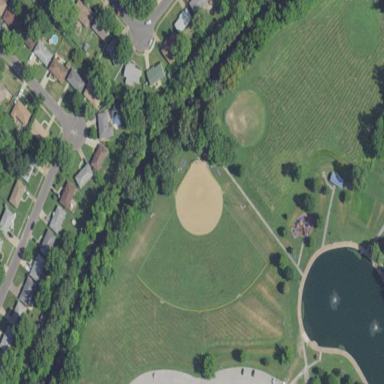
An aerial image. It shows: Grass pitch used for baseball.